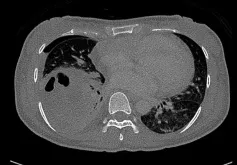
CT showing pneumonia with lung abscess.
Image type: radiology (ct)